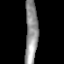
Tissue: prostate
Cell type: Fibroblasts
Senescence score: 0.7818
Nuclear area (px): 751
Mean DAPI intensity: 150.969